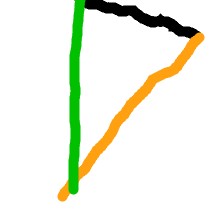
Shape: triangle